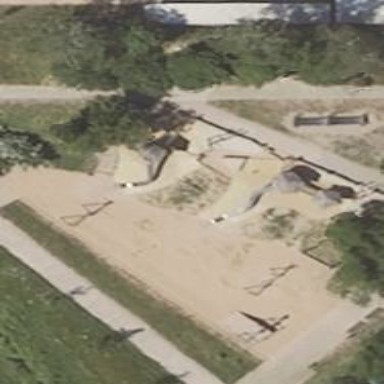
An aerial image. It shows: Playground with slide.